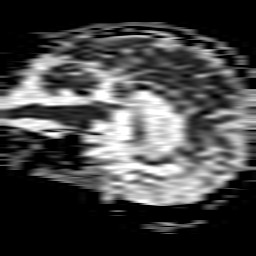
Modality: ADC
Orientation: sagittal
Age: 83
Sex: female
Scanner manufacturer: philips
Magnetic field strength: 1.5 T
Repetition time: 3.503 s
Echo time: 0.09255 s